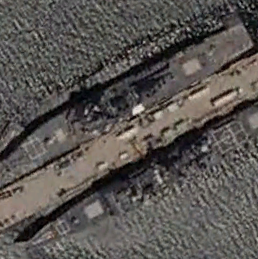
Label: destroyer